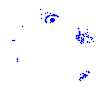
Particle: electron